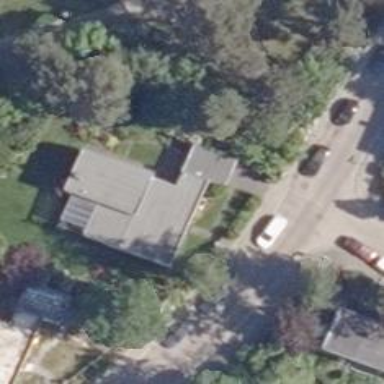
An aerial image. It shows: House with flat roof.